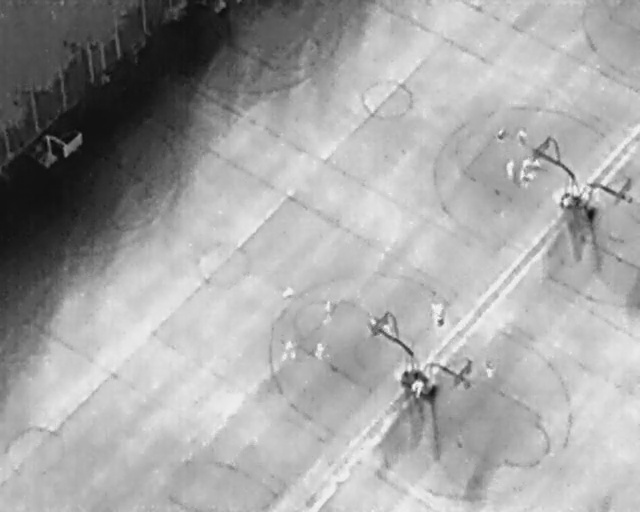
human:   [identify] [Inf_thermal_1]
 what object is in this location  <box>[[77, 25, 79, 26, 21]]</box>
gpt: <ref>1 small person at the top right</ref>

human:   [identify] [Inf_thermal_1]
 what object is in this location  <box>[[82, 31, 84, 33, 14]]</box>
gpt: <ref>1 small person at the right</ref>

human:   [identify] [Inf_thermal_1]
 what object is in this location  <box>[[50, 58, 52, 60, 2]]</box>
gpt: <ref>1 small person at the center</ref>